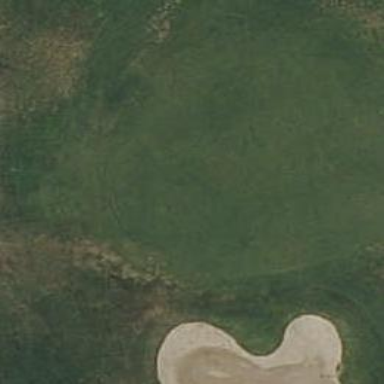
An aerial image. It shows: Golf green.